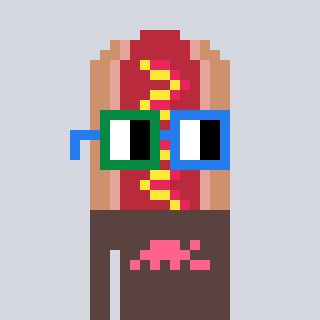
a pixel art character with square green and blue glasses, a hotdog-shaped head and a darkbrown-colored body on a cool background